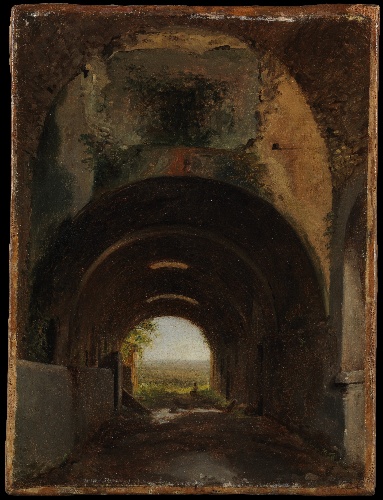
Title: View in the Stables of the Villa of Maecenas, Tivoli
Artist: François Marius Granet
Artist bio: French, Aix-en-Provence 1775–1849 Aix-en-Provence
Date: ca. 1805–10
Object type: Painting
Classification: Paintings
Medium: Oil on paper, laid down on canvas
Dimensions: 10 1/2 x 8 3/4 in. (26.7 x 22.2 cm)
Department: European Paintings
Credit line: Gift of Eugene V. Thaw, 2007
Accession year: 2007
Repository: Metropolitan Museum of Art, New York, NY
Tags: Arches